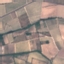
Land use / land cover class: PermanentCrop